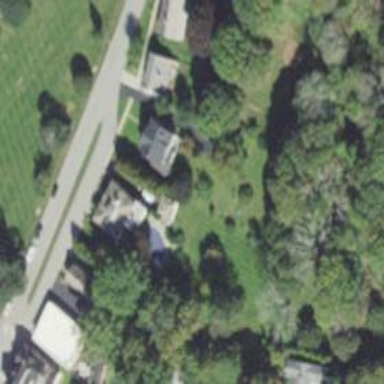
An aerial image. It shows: Residential driveway used as service road.